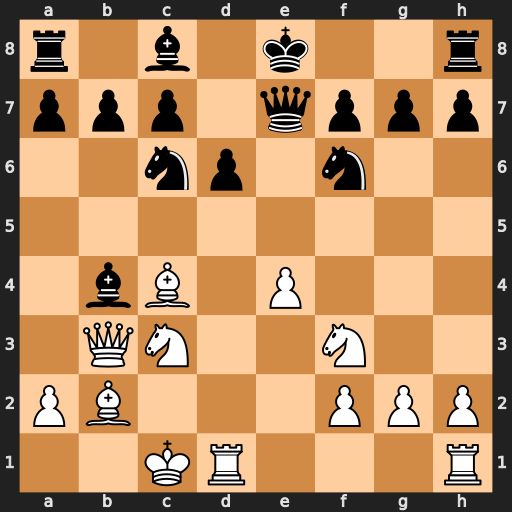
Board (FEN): r1b1k2r/ppp1qppp/2np1n2/8/1bB1P3/1QN2N2/PB3PPP/2KR3R
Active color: w
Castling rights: kq
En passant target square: -
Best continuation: Nd5 Nxd5 exd5